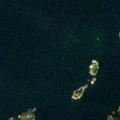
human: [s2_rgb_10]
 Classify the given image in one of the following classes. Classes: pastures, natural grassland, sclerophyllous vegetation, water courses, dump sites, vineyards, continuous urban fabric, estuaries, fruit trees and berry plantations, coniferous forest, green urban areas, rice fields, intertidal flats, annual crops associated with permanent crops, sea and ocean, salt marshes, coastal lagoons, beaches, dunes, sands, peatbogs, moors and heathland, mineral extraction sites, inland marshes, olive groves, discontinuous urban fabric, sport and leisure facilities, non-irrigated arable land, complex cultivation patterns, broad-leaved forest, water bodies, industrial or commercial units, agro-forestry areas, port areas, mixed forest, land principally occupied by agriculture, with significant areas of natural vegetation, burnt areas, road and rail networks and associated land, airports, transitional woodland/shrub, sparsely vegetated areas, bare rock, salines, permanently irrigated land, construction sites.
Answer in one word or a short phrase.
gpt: mixed forest, sea and ocean